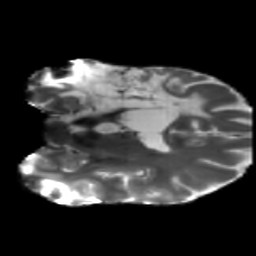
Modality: T2w
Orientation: coronal
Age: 41
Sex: male
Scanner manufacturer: siemens
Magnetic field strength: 3 T
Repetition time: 5.25 s
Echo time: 0.08 s